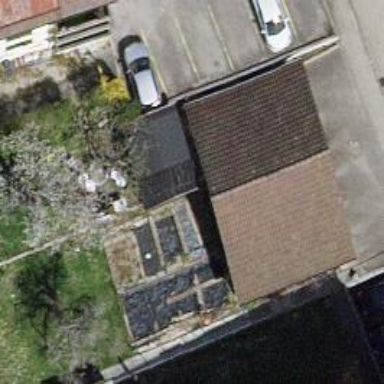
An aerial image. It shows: Group of garages.